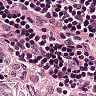
Metastatic tissue present: no